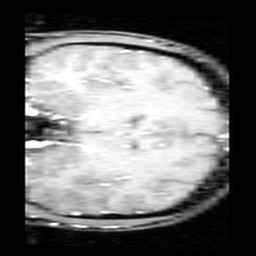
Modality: inplaneT1
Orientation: coronal
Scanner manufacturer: ge
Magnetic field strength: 3 T
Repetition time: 0.2 s
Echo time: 0.0036 s